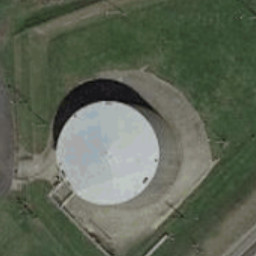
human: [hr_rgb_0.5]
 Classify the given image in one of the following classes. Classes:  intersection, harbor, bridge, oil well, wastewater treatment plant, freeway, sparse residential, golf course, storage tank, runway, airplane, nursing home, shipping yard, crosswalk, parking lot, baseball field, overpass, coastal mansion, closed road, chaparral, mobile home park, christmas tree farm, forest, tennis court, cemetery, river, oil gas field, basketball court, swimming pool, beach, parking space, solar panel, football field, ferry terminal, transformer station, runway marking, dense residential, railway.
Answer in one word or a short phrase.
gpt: storage tank